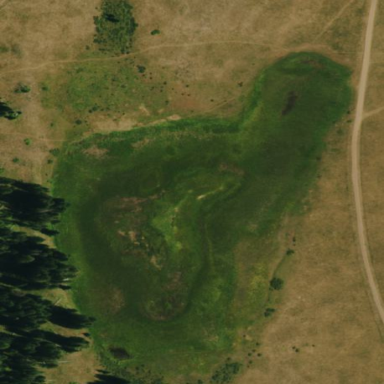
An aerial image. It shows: Wetland area characterized by wet meadow.